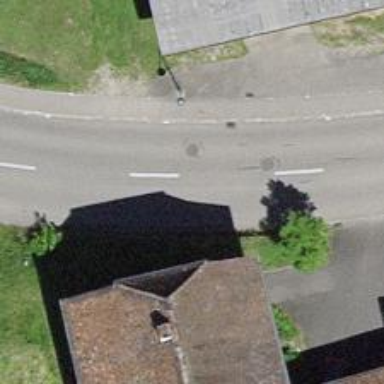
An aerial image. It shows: Secondary road with asphalt surface.